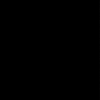
Label: dusty